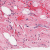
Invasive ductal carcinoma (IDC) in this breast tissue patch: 0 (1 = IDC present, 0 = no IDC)